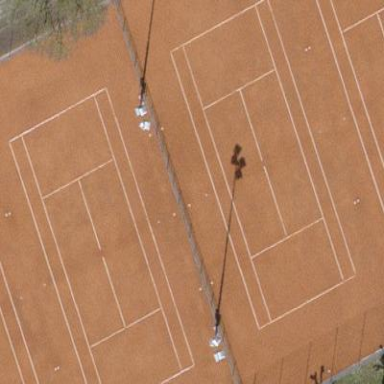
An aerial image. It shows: Clay tennis court pitch.